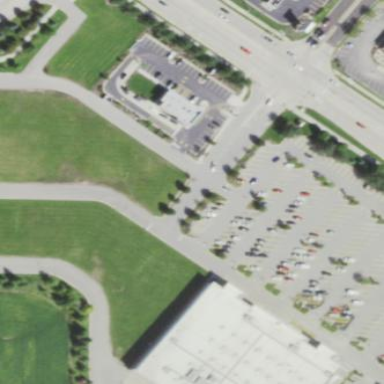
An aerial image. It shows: Commercial area.